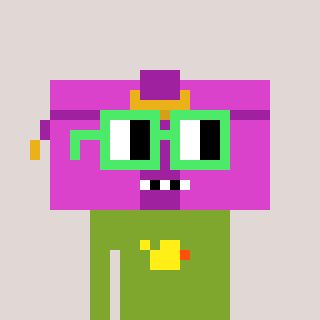
a pixel art character with square light green glasses, a clutch-shaped head and a slimegreen-colored body on a warm background